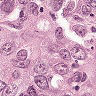
Metastatic tissue present: yes